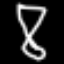
Label: hourglass